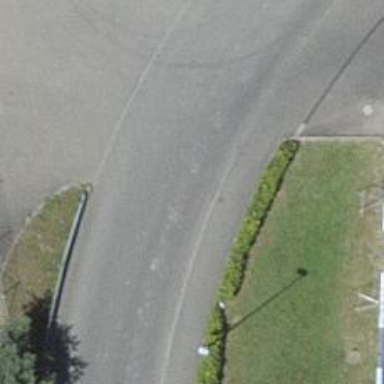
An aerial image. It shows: Unclassified road with asphalt surface. There is sidewalk on the left side.